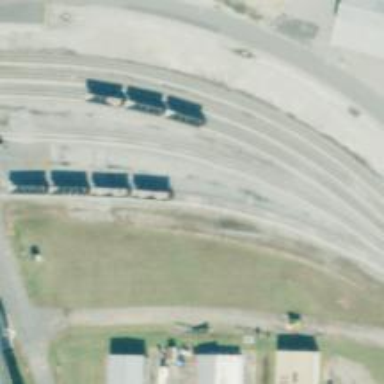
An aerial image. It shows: Rail spur service.